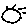
Label: sun